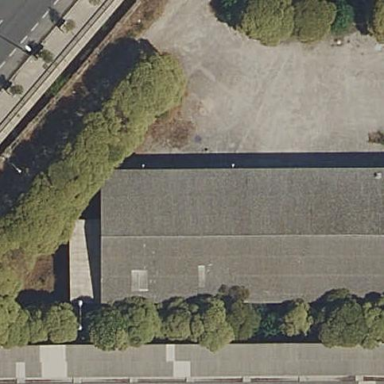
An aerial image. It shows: Industrial building.